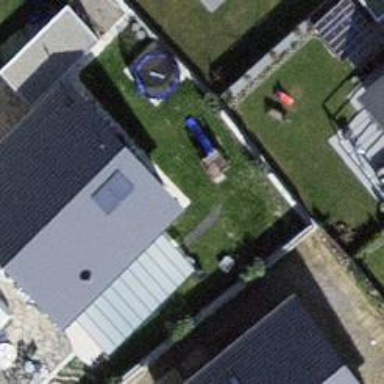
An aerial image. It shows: Detached building with gabled roof.